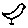
Label: bird